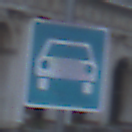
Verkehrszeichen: Kraftfahrstrasse
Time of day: Dawn
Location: Outdoor (Urban)
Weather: Clear
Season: NotSpecified
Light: Natural